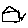
Label: house